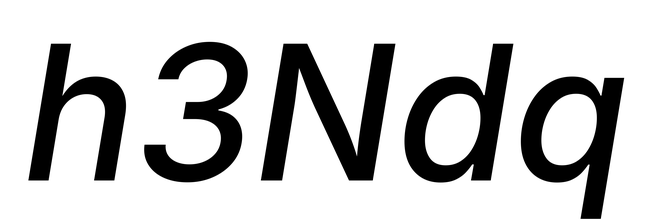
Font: Inter-Italic_Medium_Italic